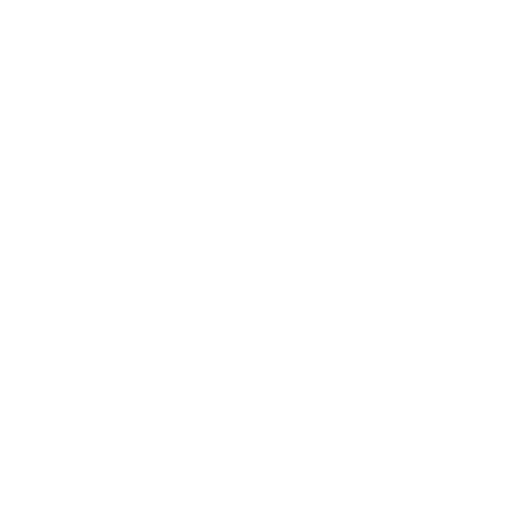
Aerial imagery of mountain in Nevada named Monitor Peak containing only shrub